Question: I have an iso-surface and a scatter3 objects. I want to merge them into the axes object of the GUI. How do I do that? It looks like I can keep only one children in an axes object.
I also settled for opening a new figure from the GUI which contains the two objects, but it seems that the figure inherits the properties of the GUI!
'''
base = patch(isosurface(atlas,0));
isonormals(atlas,base);
...
hold on;
...
scatter3(L(:,2)', L(:,1)', L(:,3)', L(:,4)', L(:,5)', '.');
'''
And the result is just the scatter3 plot.
Same thing if I write
'''
points = scatter3(L(:,2)', L(:,1)', L(:,3)', L(:,4)', L(:,5)', '.');
set( handles.axes, 'Children', [base, points]);
'''
I tried to write an independent function (outside the GUI function) to generate the figure I want. If I call that procedure from the GUI it doesn't work, but if I call that procedure from the MATLAB console, it works.
PS the waitbar looks like this

Is this normal?
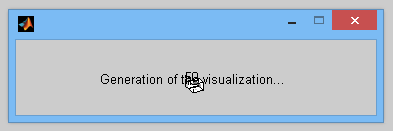
Answer: Ok solved. It was the waitbar which interfered with the GUI.
Apparently, hold on was plotting the isosurface on the waitbar.